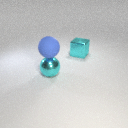
large blue rubber sphere above large cyan metal sphere